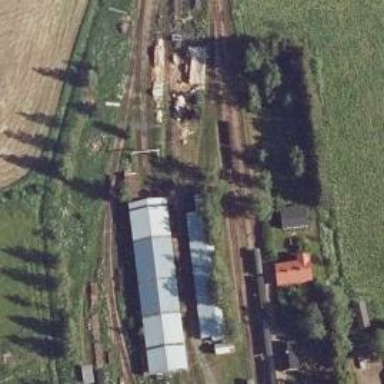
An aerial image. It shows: Narrow-gauge railway in service yard.